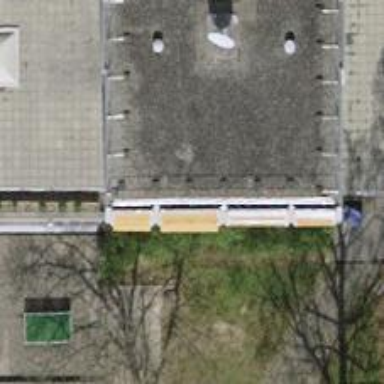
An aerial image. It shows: Restaurant.